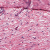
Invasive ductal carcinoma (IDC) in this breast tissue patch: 0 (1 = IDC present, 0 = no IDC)